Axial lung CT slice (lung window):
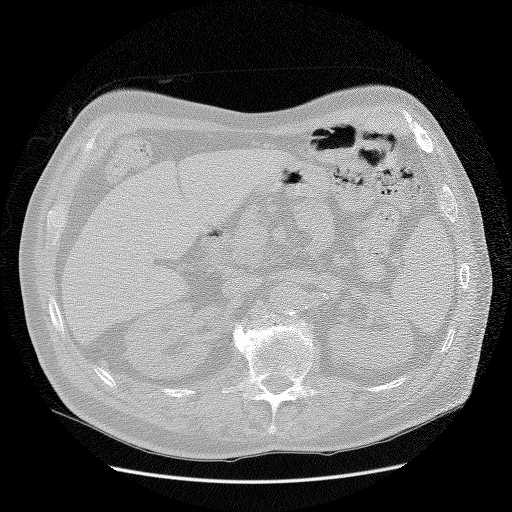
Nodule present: no